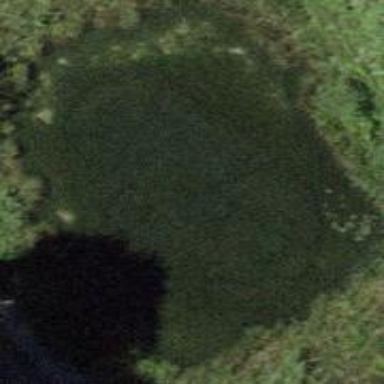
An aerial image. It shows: Pond with natural water.